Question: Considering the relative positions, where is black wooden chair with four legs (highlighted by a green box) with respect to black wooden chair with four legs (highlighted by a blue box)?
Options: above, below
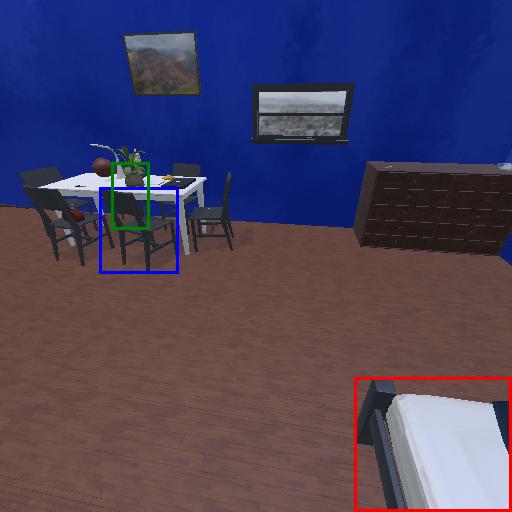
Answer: above